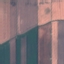
Land use / land cover: AnnualCrop